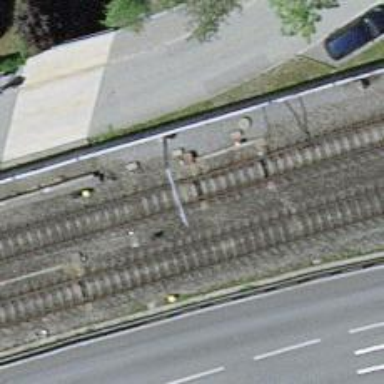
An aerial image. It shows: Railway switch.